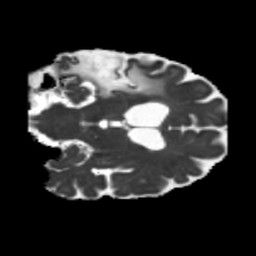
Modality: MD
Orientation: coronal
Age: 71
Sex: male
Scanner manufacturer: siemens
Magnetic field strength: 3 T
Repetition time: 5.25 s
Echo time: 0.08 s